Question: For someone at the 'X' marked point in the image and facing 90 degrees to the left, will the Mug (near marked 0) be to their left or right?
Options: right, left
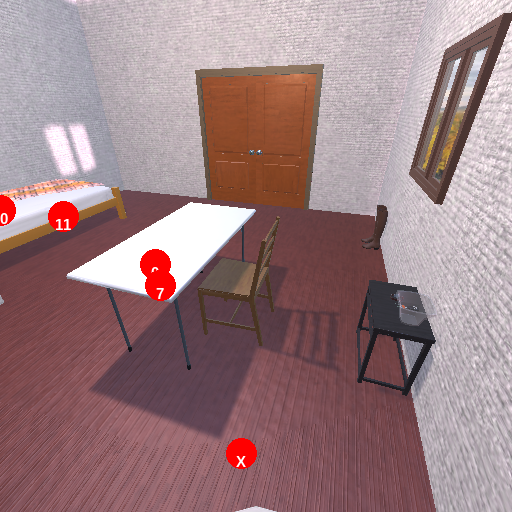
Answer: right